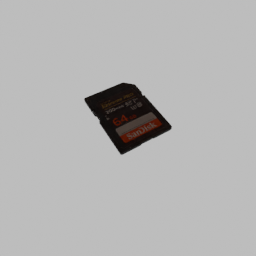
Label: electronics